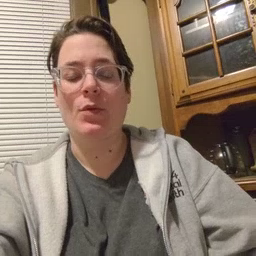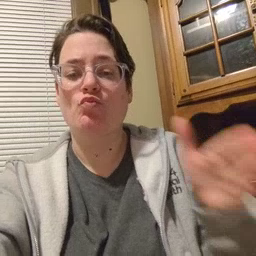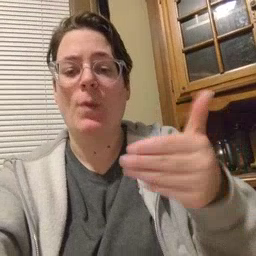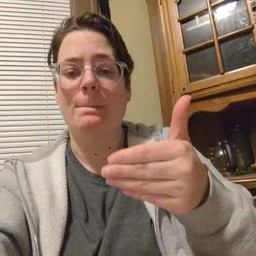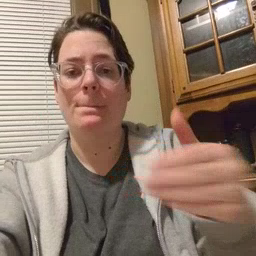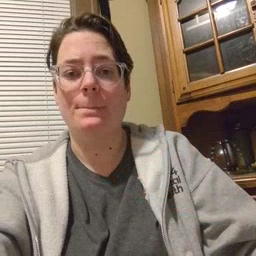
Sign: room